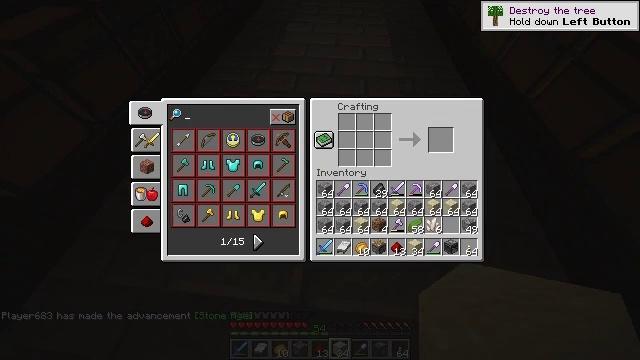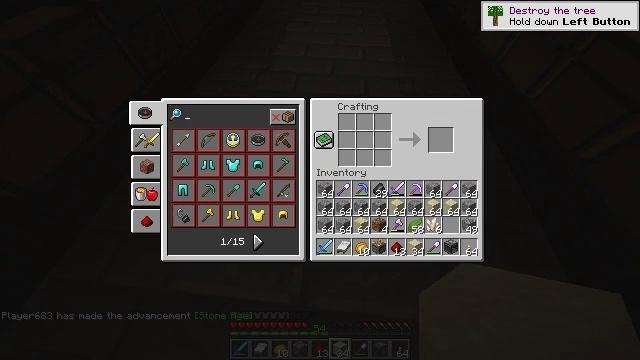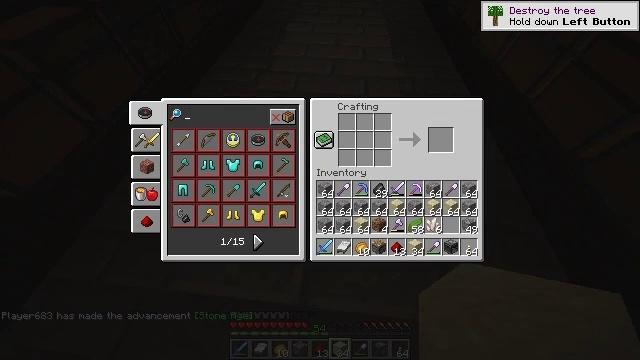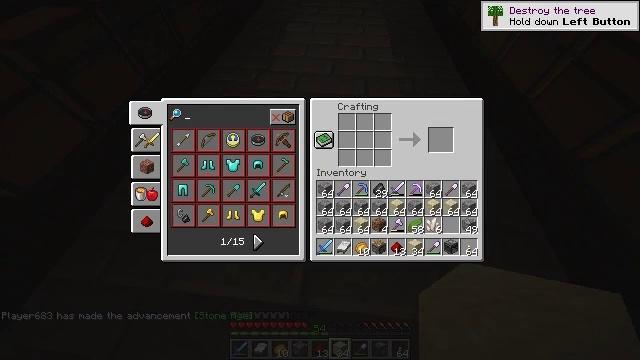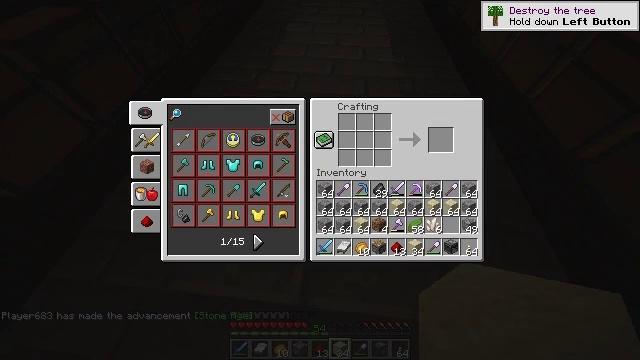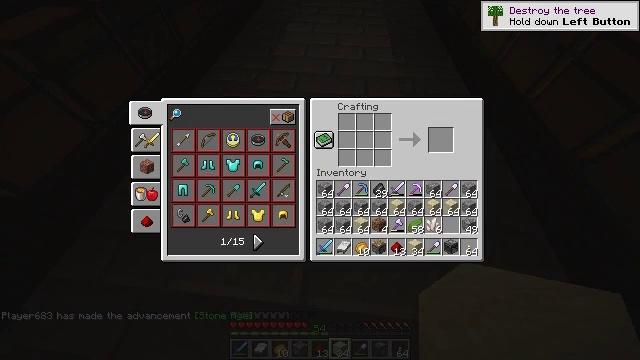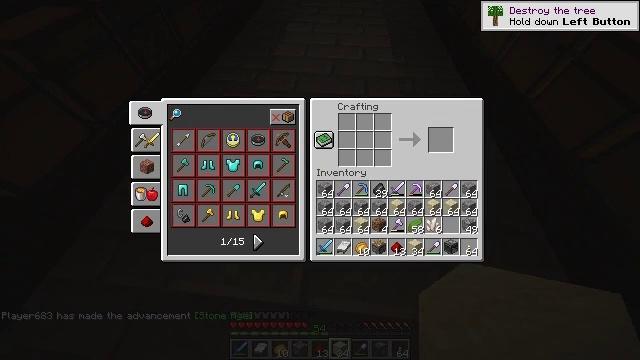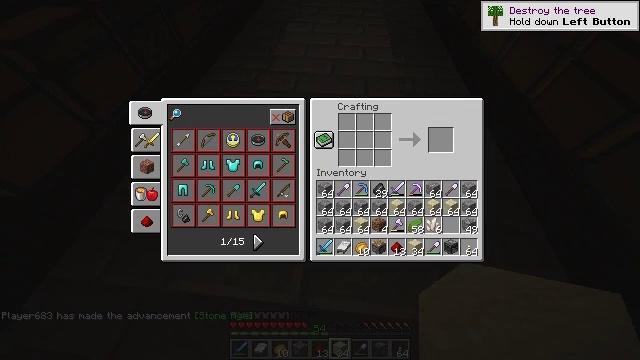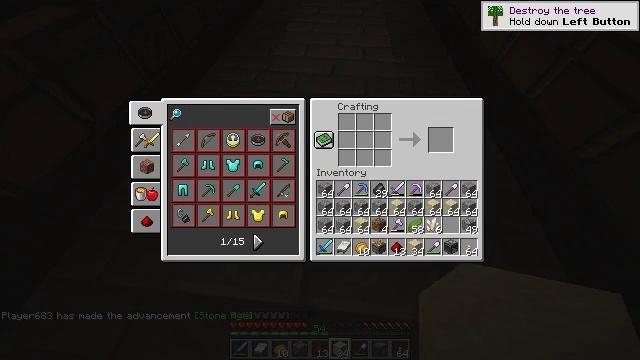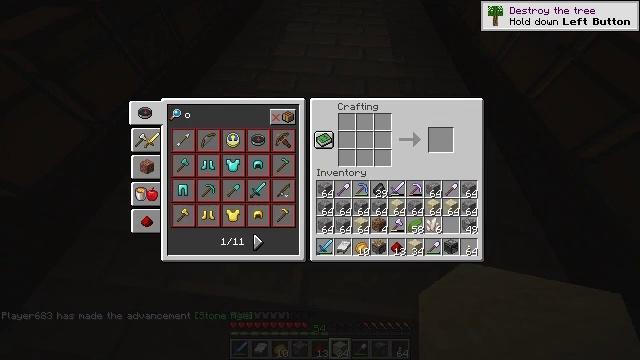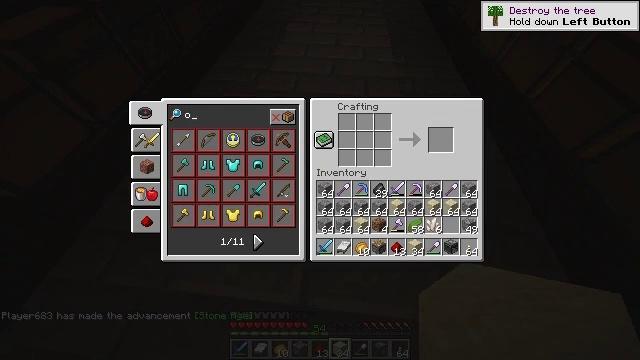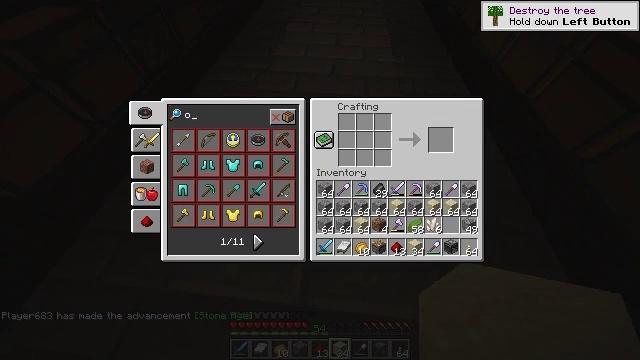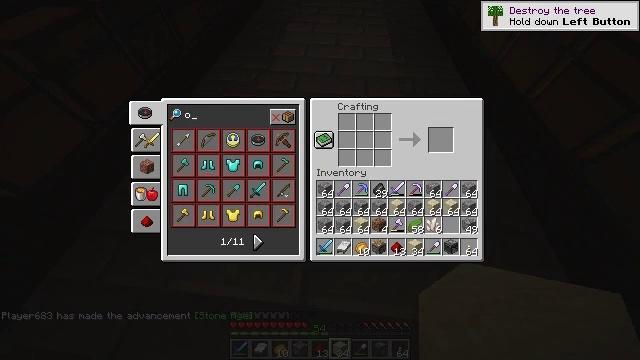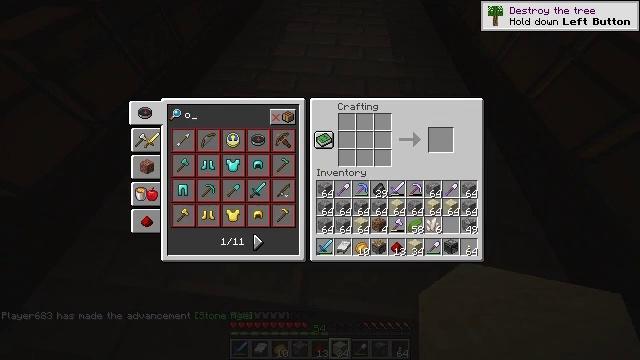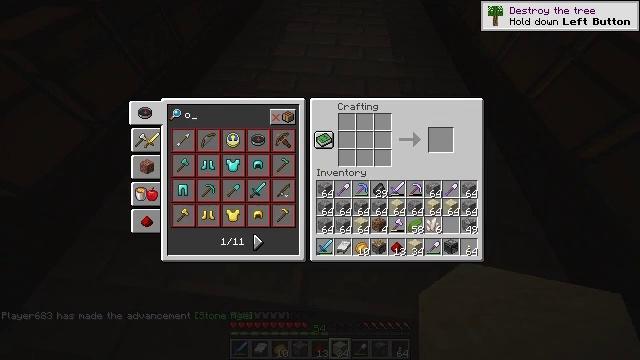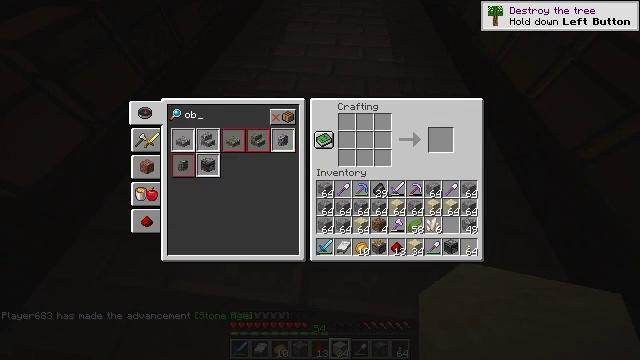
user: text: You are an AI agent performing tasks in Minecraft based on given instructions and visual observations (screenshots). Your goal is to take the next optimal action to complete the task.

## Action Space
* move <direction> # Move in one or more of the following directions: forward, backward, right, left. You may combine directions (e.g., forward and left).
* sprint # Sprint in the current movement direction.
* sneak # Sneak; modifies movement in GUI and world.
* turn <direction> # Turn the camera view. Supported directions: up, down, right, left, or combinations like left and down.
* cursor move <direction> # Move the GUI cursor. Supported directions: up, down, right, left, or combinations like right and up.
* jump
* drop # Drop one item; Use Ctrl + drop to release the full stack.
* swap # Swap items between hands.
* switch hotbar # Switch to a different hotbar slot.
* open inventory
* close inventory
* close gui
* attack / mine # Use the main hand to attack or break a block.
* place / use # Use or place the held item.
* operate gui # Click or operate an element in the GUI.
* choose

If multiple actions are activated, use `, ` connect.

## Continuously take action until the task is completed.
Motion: motion action
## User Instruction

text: Craft an observer.
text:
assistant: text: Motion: no_op
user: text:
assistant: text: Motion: no_op
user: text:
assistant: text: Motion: no_op
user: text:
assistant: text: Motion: no_op
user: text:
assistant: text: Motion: no_op
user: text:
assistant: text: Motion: no_op
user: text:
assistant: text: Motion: no_op
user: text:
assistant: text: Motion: no_op
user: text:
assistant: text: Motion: no_op
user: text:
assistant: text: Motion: no_op
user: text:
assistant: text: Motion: no_op
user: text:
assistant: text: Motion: no_op
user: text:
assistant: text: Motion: no_op
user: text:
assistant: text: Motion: no_op
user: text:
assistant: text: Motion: no_op
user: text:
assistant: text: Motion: no_op
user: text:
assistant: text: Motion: no_op
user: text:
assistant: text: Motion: move back
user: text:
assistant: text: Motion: move back
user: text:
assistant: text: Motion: no_op
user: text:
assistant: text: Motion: no_op
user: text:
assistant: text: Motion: no_op
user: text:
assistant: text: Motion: no_op
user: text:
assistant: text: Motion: no_op
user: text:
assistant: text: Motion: no_op
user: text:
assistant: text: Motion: sneak, cursor move left and down
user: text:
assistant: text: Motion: sneak
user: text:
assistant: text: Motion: sneak
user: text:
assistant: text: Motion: sneak
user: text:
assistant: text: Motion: sneak